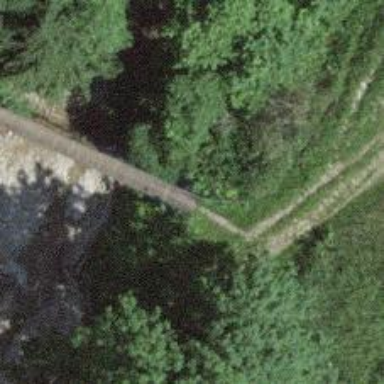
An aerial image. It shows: Track road on bridge.